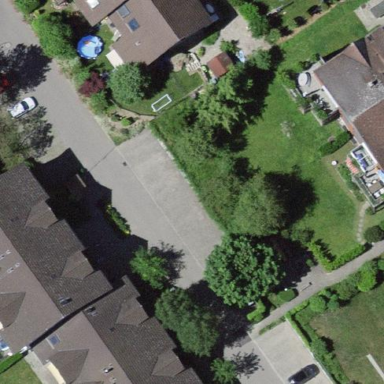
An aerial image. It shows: Garage building.